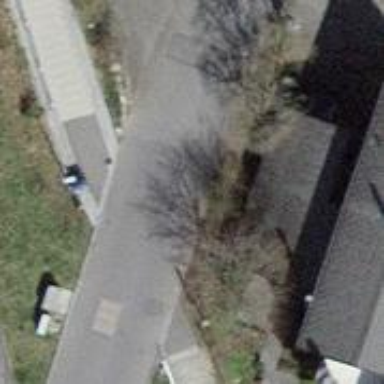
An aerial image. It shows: Paved footway.